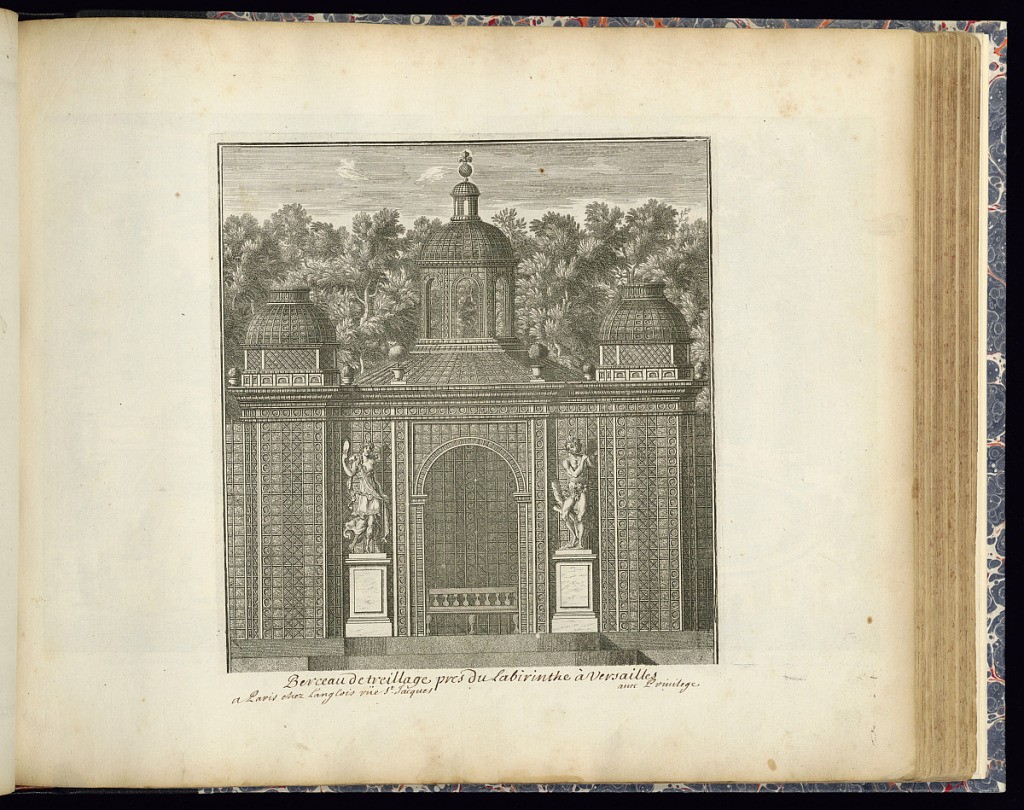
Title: Berceau de treillage pres du labirinthe à Versailles
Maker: Adam Perelle, French, 1638 – 1695
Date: late 17th century
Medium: Etching on laid paper
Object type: Print
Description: Lattice garden pavilion in the gardens at Versailles, featuring three domes, cupola, and planted vase finials. In the center there is an arch with a bench. Statues of figures on plinths on either side of the central arch. The title and publisher are inscribed below in ink.